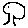
Label: tree